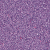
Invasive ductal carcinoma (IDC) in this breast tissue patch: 1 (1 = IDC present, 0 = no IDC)